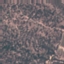
Label: HerbaceousVegetation